Question: I want to show a single select option in my list. I am using 'RadioButton' in my 'listView' row. I know that 'RadioGroup' is used for single selection.
But problem is that I have added the 'RadioButton' in my 'ListRowView'. Now I want to add all my list items in one 'RadioButton'. I am using 'Custom Adapter' and in 'getView()'. I get the 'RadioButton' in 'getView()', but when want to add it in 'RadioGroup' it say
> "view already have parent , call removeView() in parent before"
And I know its true, but if I remove it from the view. Then it is not visible.
I also try to create and add 'RadioButton' programmatically. And then add it in 'RadioGrop'. And then to view of list row. But this time as the parent is 'RadioGroup', so again it say
> "view already have parent , call removeView() in parent before"
What I want to do is to select only one item in list at a time. My code is as follows.
### getView
'''
public class MyAdapter extends ArrayAdapter < MyMenuItem > {
private LayoutInflater mInflater ;
int mResource ;
List < MyMenuItem > mData ;
Context context;
public MyAdapter ( Context context , int resource , int textViewResourceId , List < MyMenuItem > data ) {
super ( context , resource , textViewResourceId , data ) ;
this.context = context;
mData = data ;
mResource = resource ;
mInflater = ( LayoutInflater ) getSystemService ( Context.LAYOUT_INFLATER_SERVICE ) ;
}
@ Override
public View getView ( int position , View convertView , ViewGroup parent ) {
ViewHolder holder = null ;
if ( convertView == null ) {
convertView = mInflater.inflate ( mResource , null ) ;
holder = new ViewHolder ( ) ;
holder.icon = ( ImageView ) convertView.findViewById ( R.id.icon ) ;
holder.text = ( TextView ) convertView.findViewById ( R.id.text ) ;
holder.comment = ( TextView ) convertView.findViewById ( R.id.comment ) ;
LinearLayout lin = ( LinearLayout ) convertView.findViewById ( R.id.linerList ) ;
RadioButton rbtn = new RadioButton ( context );
LayoutParams lparam = new LayoutParams ( LayoutParams.WRAP_CONTENT , LayoutParams.WRAP_CONTENT );
rbtn.setSelected ( false );
holder.check = rbtn;
//radioGroup.addView ( rbtn );
lin.addView ( rbtn , 0 );
convertView.setTag ( holder ) ;
} else {
holder = ( ViewHolder ) convertView.getTag ( ) ;
}
holder.text.setText ( mData.get ( position ).getText ( ) ) ;
holder.comment.setText ( mData.get ( position ).getComment ( ) ) ;
holder.icon.setImageResource ( getApplicationContext ( ).getResources ( ).getIdentifier ( mData.get ( position ).getIcon ( ) ,
"drawable" , getPackageName ( ) )
) ;
return convertView ;
}
}
'''
My XML for the row
'''
<?xml version="1.0" encoding="utf-8"?>
<LinearLayout
xmlns:android="http://schemas.android.com/apk/res/android"
android:layout_width="fill_parent"
android:layout_height="?android:attr/listPreferredItemHeight"
android:padding="6dip">
<LinearLayout
android:id = "@+id/linerList"
android:orientation="horizontal"
android:layout_width="wrap_content"
android:layout_height="wrap_content">
<ImageView
android:id="@+id/icon"
android:layout_width="wrap_content"
android:layout_height="wrap_content"
android:layout_marginRight="6dip" />
</LinearLayout>
<LinearLayout
android:orientation="vertical"
android:layout_width="wrap_content"
android:layout_weight="1"
android:layout_height="fill_parent">
<TextView
android:id="@+id/text"
android:layout_width="fill_parent"
android:layout_height="wrap_content"
android:layout_weight="1"
android:gravity="center_vertical"
android:text="My Application"
android:textSize="20sp"
android:singleLine="true"
android:ellipsize="marquee"
android:textColor="@color/white" />
<TextView
android:id="@+id/comment"
android:layout_width="fill_parent"
android:layout_height="wrap_content"
android:layout_weight="1"
android:singleLine="true"
android:ellipsize="marquee"
android:text="Simple application that shows how to use RelativeLayout"
android:textSize="14sp"
android:textColor="@color/light_gray" />
</LinearLayout>
'''

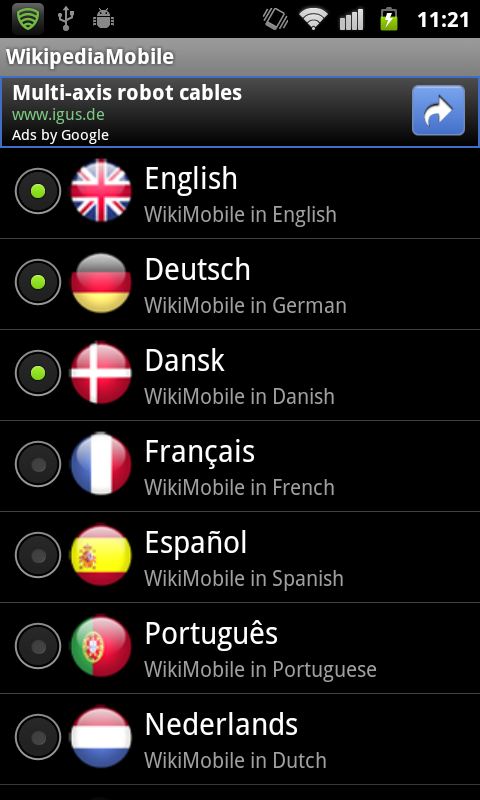
Answer: You need to do two things:
1. Use mListView.setChoiceMode(ListView.CHOICE_MODE_SINGLE);
2. Make your custom row view implement Checkable. (More info about this here).